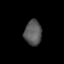
Tissue: lung
Cell type: Endothelial cells
Senescence score: 0.7238
Nuclear area (px): 422
Mean DAPI intensity: 89.095